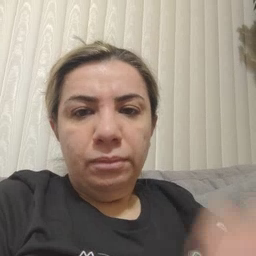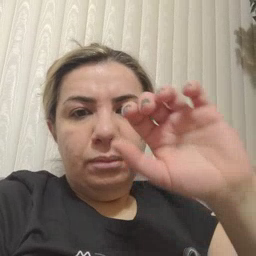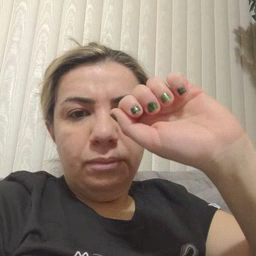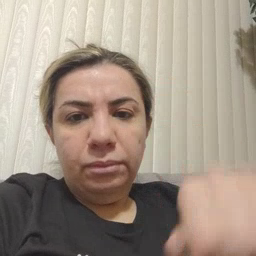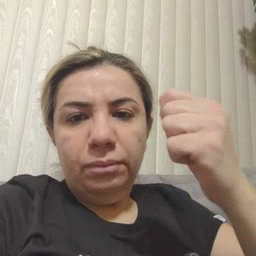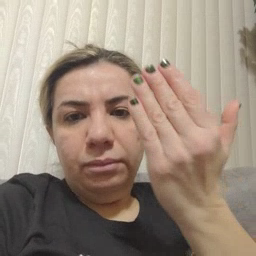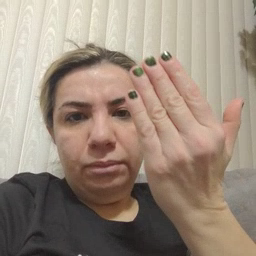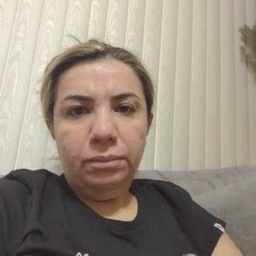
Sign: mitten